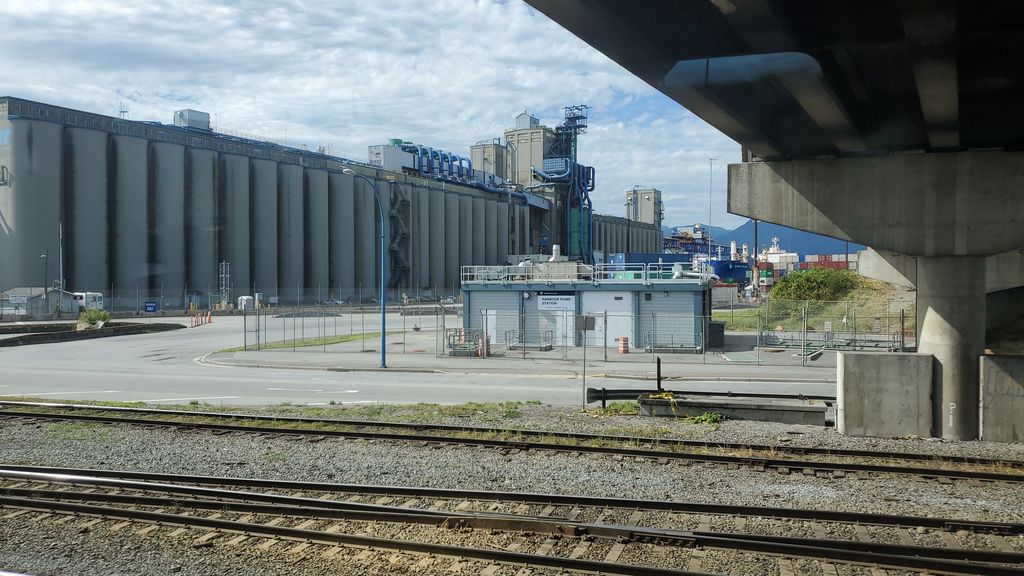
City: vancouver